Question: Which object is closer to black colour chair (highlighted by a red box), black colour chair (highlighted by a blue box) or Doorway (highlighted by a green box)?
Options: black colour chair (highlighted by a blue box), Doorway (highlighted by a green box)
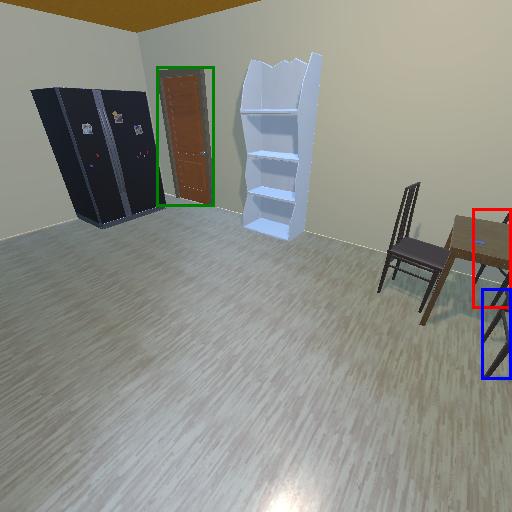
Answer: black colour chair (highlighted by a blue box)